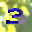
Label: 3